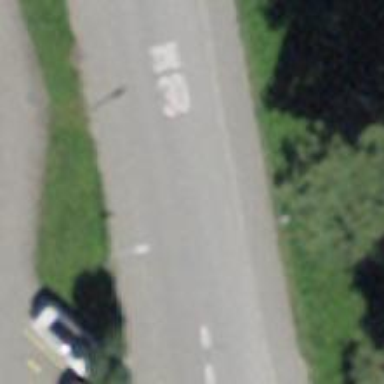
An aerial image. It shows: Unclassified road with asphalt surface.